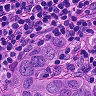
Metastatic tissue present: yes